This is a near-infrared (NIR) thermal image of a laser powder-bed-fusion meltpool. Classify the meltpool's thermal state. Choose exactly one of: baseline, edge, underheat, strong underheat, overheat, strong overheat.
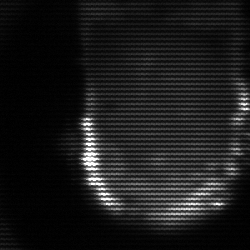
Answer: baseline